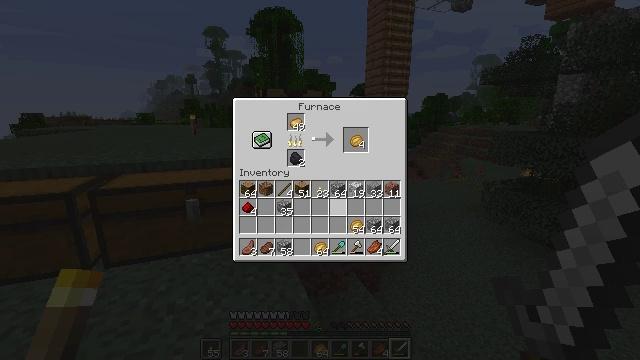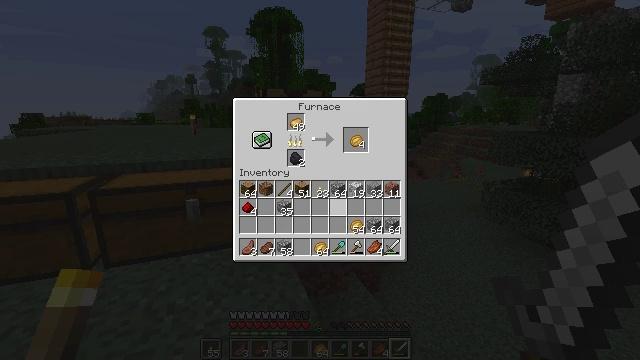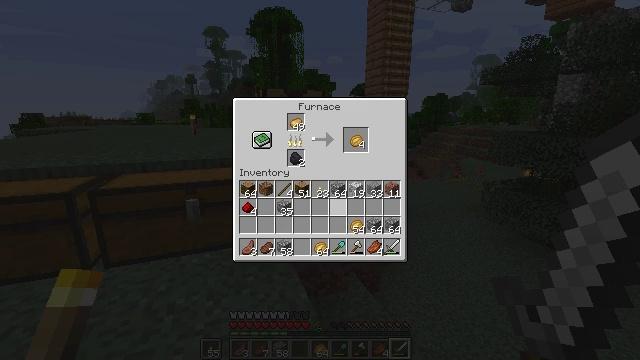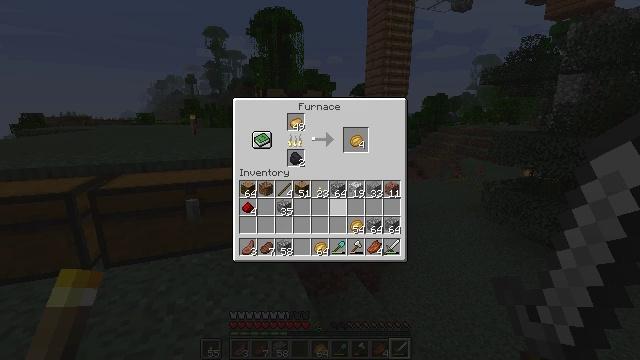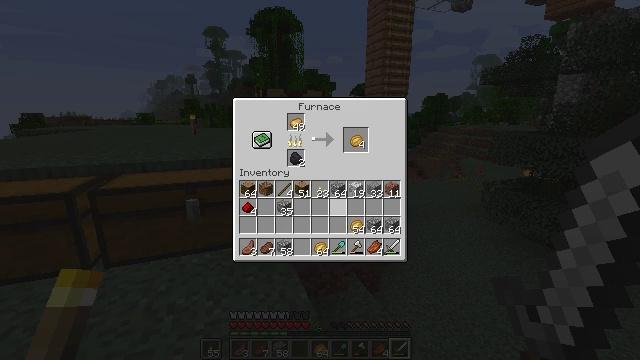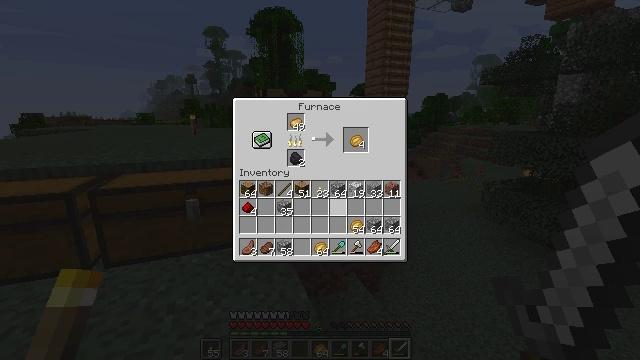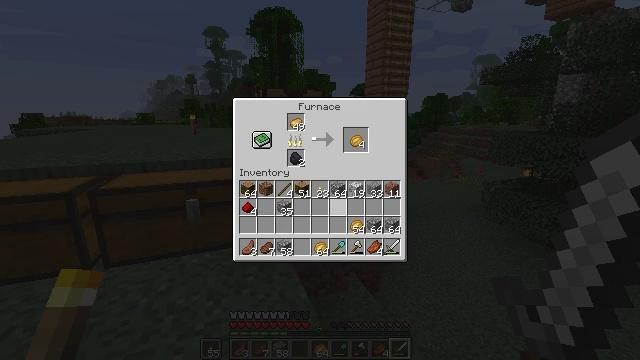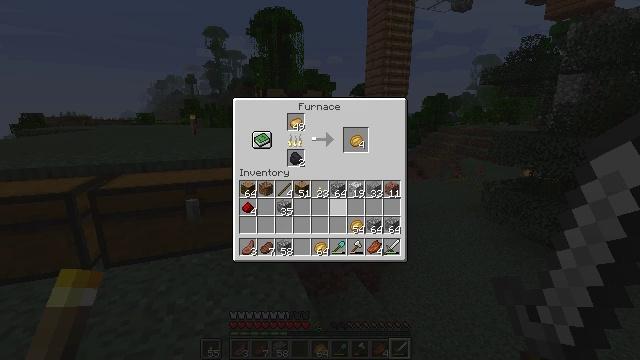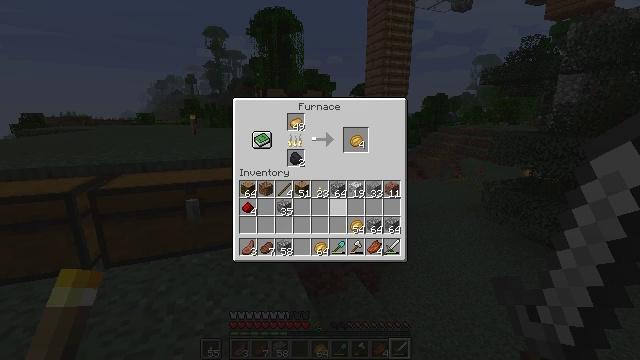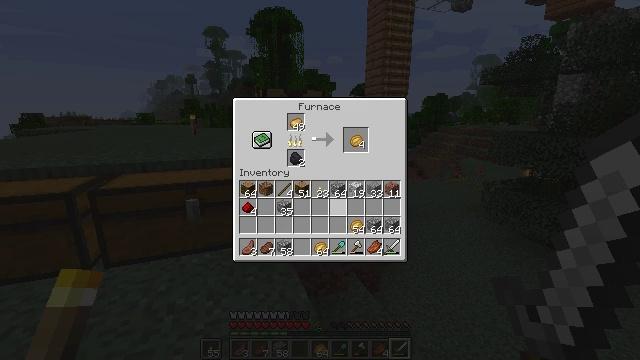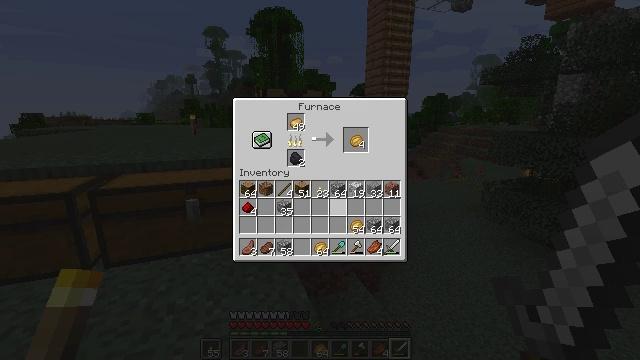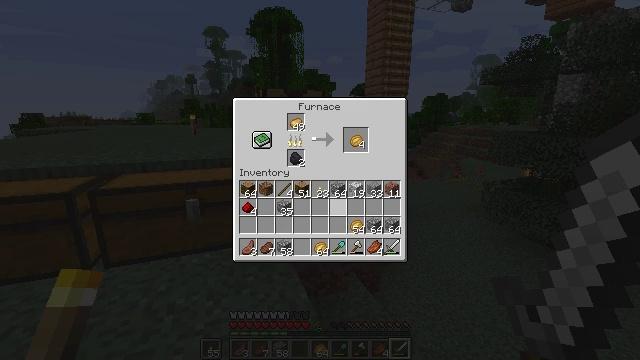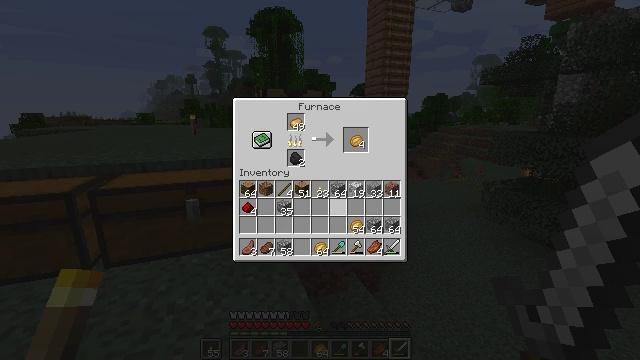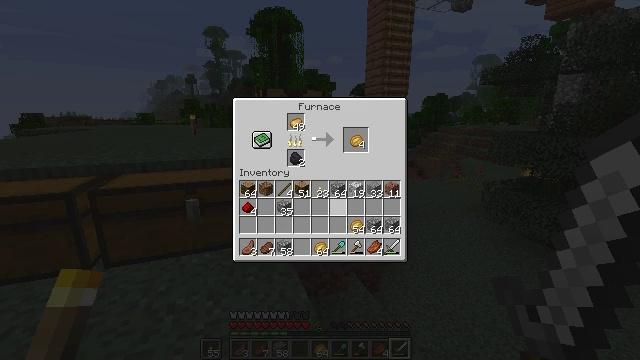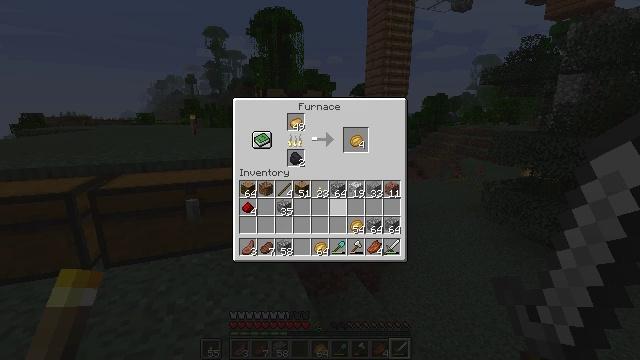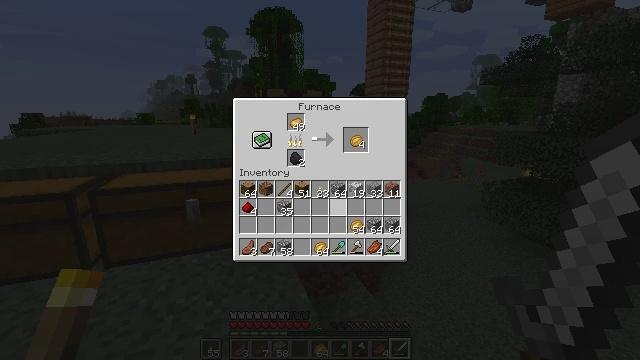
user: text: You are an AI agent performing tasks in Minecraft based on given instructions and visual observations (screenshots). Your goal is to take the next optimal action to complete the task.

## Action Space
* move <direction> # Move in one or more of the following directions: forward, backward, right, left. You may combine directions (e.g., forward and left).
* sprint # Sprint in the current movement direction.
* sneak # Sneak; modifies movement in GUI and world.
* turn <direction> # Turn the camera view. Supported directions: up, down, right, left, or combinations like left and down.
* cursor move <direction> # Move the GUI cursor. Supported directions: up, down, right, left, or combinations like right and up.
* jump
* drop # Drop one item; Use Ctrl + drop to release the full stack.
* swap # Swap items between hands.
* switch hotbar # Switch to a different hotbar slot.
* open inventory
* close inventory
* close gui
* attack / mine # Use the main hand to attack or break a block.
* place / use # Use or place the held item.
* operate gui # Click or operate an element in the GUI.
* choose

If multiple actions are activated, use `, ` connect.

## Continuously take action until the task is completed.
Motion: motion action
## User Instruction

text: Open the furnace and bake a potato.
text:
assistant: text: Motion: no_op
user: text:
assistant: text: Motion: no_op
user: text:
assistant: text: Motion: no_op
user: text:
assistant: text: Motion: no_op
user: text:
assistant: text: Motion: no_op
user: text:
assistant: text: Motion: no_op
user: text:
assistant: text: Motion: no_op
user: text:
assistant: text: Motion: no_op
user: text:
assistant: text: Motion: no_op
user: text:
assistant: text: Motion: no_op
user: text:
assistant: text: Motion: no_op
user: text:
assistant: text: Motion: no_op
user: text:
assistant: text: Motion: no_op
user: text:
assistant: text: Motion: no_op
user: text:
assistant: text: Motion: no_op
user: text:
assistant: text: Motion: no_op
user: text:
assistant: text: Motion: no_op
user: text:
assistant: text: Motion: no_op
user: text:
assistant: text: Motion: no_op
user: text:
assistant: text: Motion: no_op
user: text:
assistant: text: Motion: no_op
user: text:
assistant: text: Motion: no_op
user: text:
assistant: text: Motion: no_op
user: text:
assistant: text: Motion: no_op
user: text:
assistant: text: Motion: no_op
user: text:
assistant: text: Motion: no_op
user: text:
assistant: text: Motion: no_op
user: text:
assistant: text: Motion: no_op
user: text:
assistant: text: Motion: no_op
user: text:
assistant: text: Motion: no_op